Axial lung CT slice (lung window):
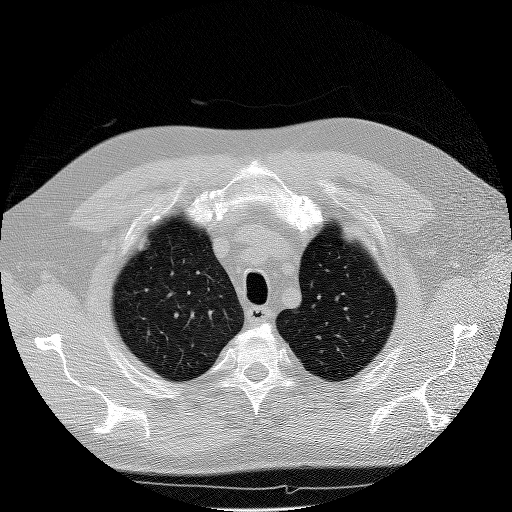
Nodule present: no